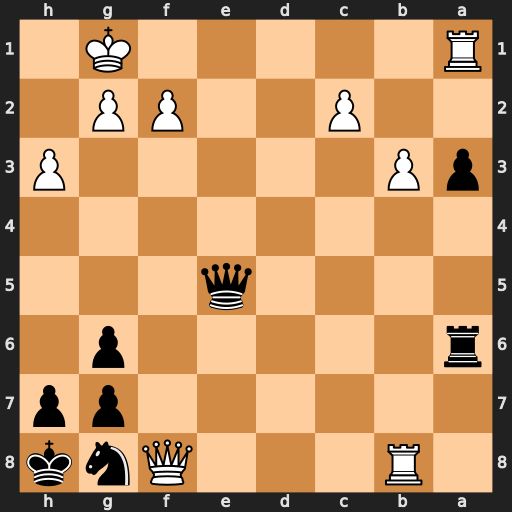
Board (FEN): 1R3Qnk/6pp/r5p1/4q3/8/pP5P/2P2PP1/R5K1
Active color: b
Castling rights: -
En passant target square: -
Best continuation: Qxa1+ Kh2 Qe5+